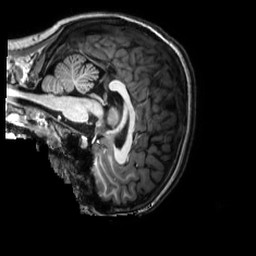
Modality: T1w
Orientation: sagittal
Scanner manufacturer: philips
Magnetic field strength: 3 T
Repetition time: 0.0096 s
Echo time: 0.0046 s